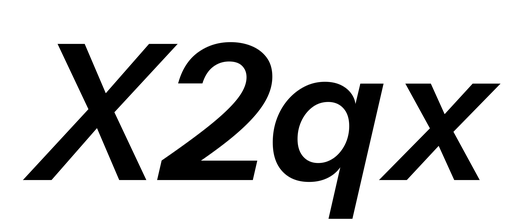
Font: InstrumentSans-Italic_SemiBold_Italic